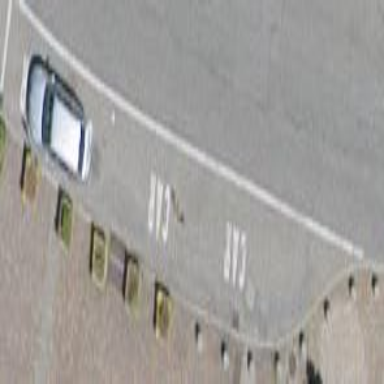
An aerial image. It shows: Street-side parallel parking available at this location.